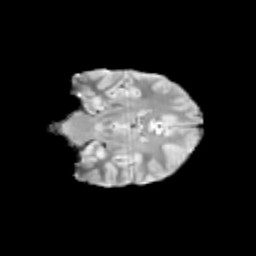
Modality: T2w
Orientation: coronal
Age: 13
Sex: female
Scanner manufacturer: siemens
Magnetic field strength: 3 T
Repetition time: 3.8 s
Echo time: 0.07 s